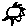
Label: sun